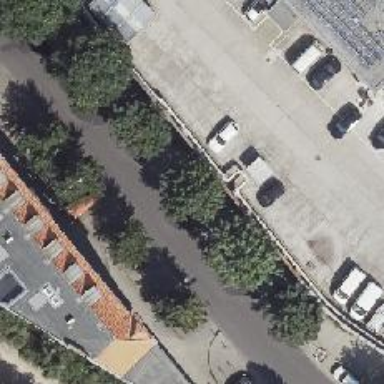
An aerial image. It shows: Deciduous broadleaved tree on the street.